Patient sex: M
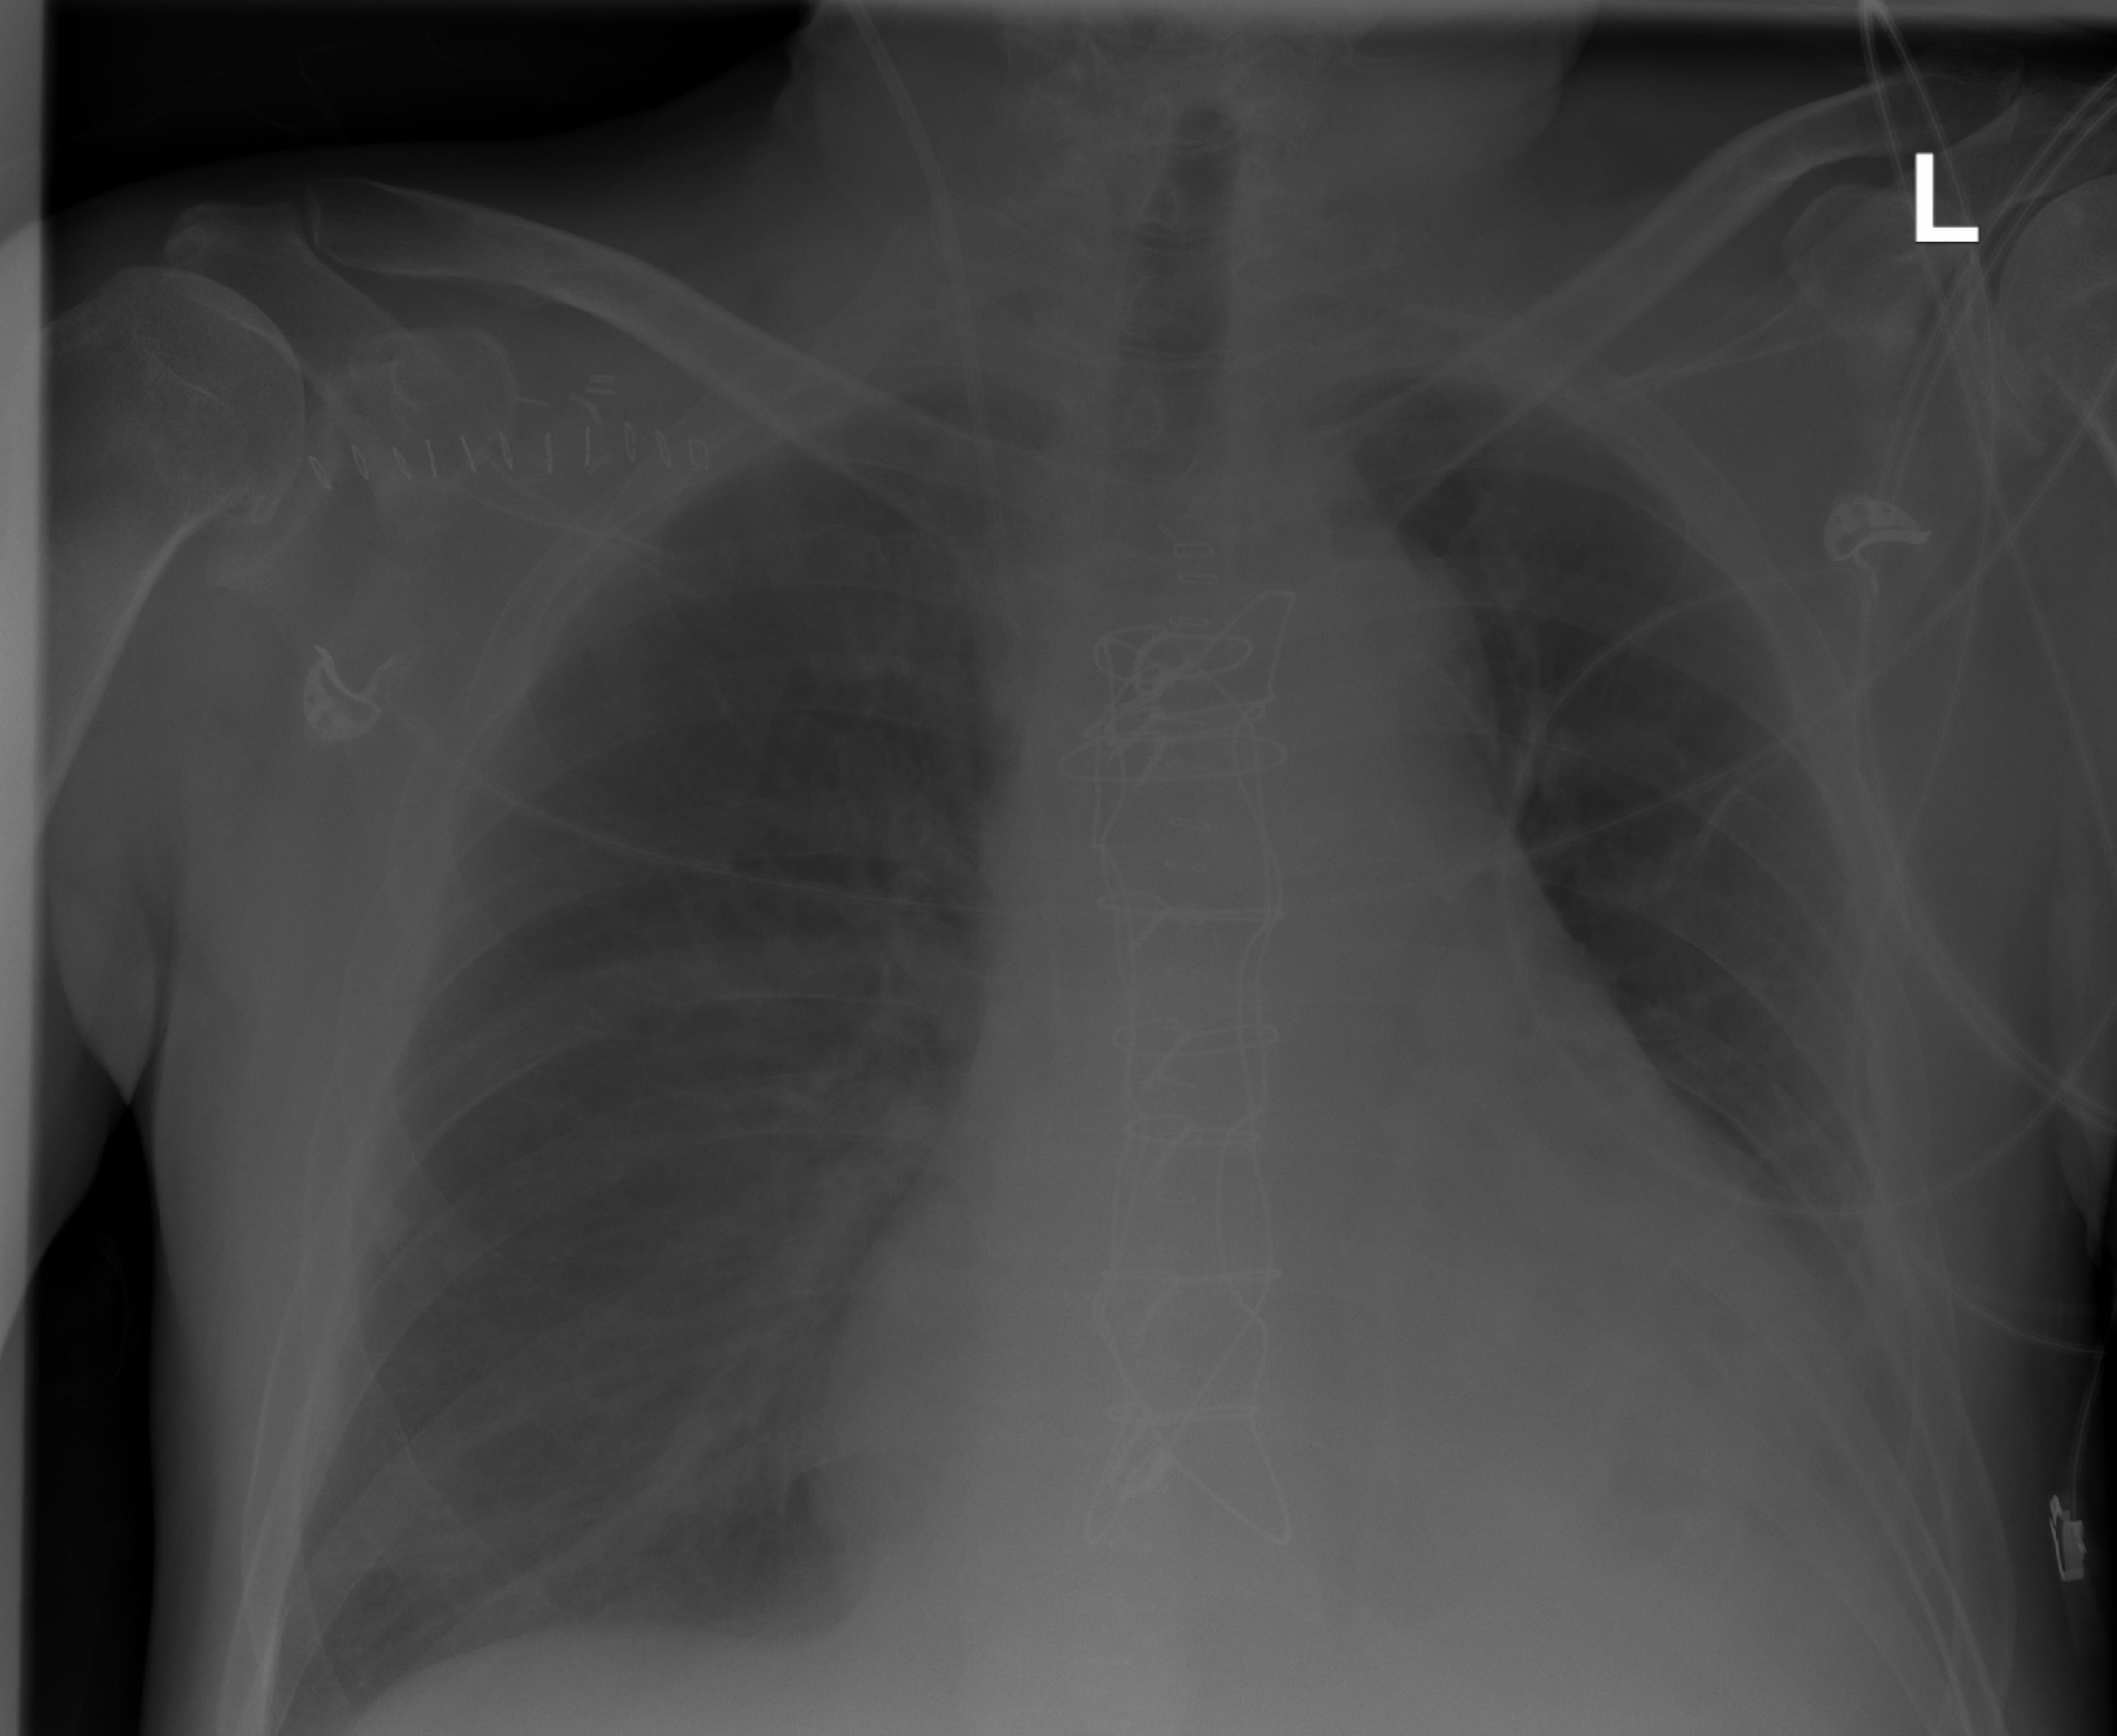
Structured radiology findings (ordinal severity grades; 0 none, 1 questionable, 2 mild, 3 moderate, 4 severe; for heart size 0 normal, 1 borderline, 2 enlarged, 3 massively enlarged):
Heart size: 2
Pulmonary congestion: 2
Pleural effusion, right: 0
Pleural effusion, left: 2
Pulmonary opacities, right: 0
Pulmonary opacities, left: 0
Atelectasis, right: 0
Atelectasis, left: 2